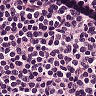
Metastatic tissue present: no